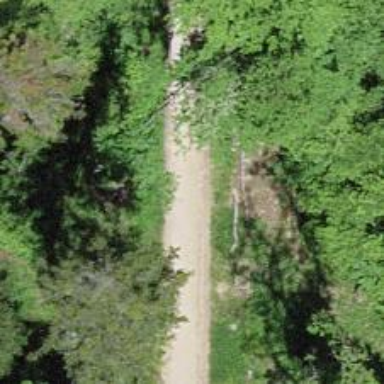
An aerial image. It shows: Gravel track with grade2 tracktype.